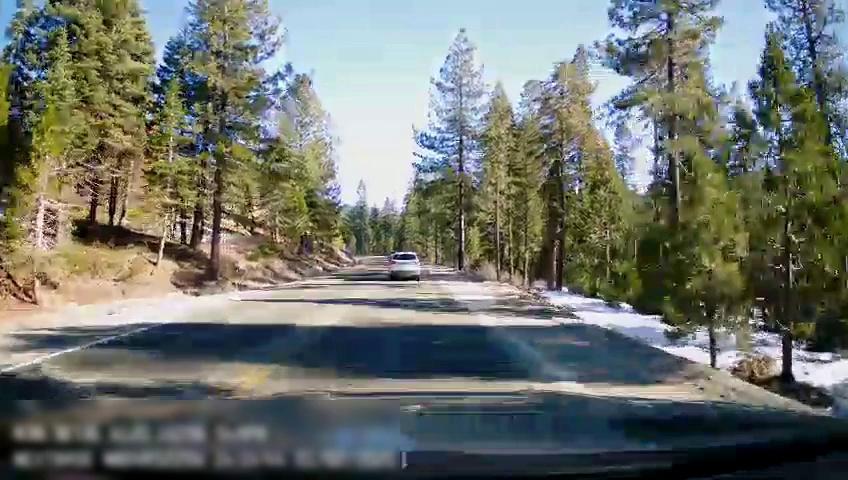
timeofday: Day
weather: Sunny
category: Drivable Space
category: Vehicles | SUV
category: Lanes | Current Lane
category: Lanes | Opposite Lane